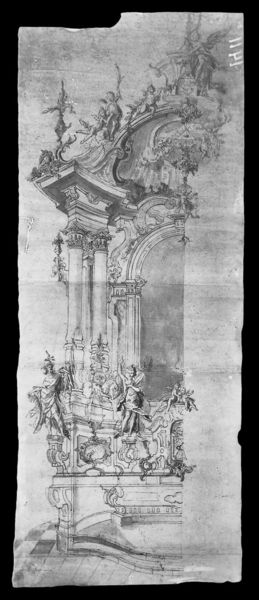
Titel: Birnau, Hochaltarentwurf: Vorstudie zum Ausführungsentwurf
Künstler: Joseph Anton Werkstatt von Feuchtmayer
Institution: Frankfurt, Museum für Kunsthandwerk
Schlagwörter: baum, weiß, ausschnitt, frau, grau, schmuck, skizze, säule, säulen, zeichnung, architektur, sockel, kirche, boden, blatt, engel, relief, papier, figuren, detail, verzierung, metall, tor, gewölbe, schwarz weiß, entwurf, altar, kapitell, fries, gesims, sarg, grab, konsole, heilige, geschmückt, detailiert, mensa, grau schwarz, säiule, skulptureb